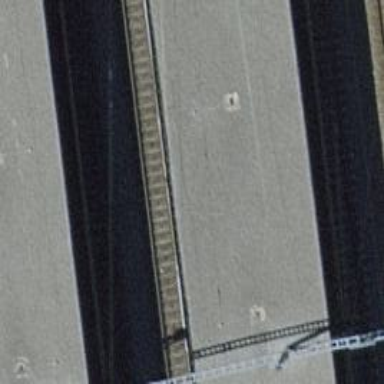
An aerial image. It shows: Path with ramp.